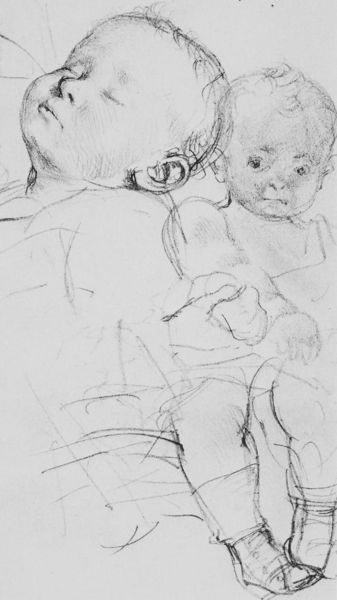
Titel: Kleinkindstudien
Künstler: Adolph Menzel
Institution: Essen, Museum Folkwang
Schlagwörter: hand, kopf, schlaf, weiß, grau, mund, nase, ohr, schwarz, skizze, zeichnung, blick, hochformat, gesichter, augen, gesicht, trauer, hände, porträt, haare, kind, blatt, lippen, ohren, traurig, kinder, beine, füße, papier, schlafen, schlafend, schuhe, studie, klein, baby, münder, detail, junge, beinchen, fuss, kohle, weinen, greifen, schwarzweiß, bleistift, entwurf, puppe, stift, kleinkind, studien, leicht, unfertig, babies, säugling, kleinkinder, flaum, köfpe, geau, kinderkopf